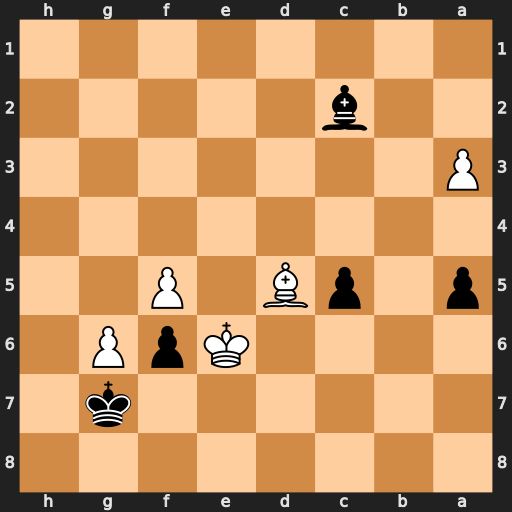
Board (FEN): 8/6k1/4KpP1/p1pB1P2/8/P7/2b5/8
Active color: b
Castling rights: -
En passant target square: -
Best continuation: Bd3 Bc6 c4